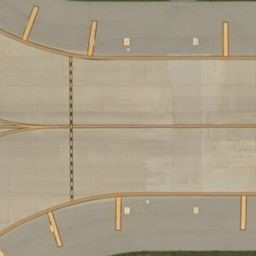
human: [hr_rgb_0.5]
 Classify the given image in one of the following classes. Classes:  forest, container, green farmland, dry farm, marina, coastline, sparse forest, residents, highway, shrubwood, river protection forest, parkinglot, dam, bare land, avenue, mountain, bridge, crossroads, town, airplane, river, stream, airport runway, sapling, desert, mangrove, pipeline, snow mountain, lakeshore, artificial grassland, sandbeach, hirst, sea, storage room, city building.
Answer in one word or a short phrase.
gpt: airport runway